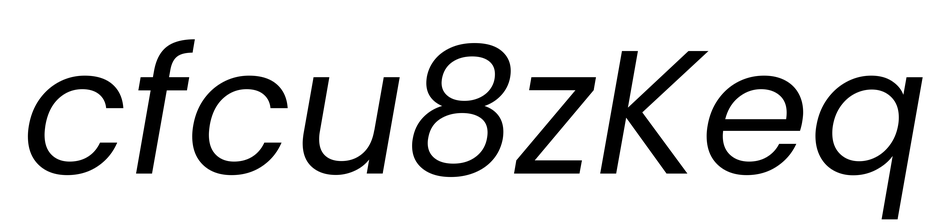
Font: Poppins-Italic